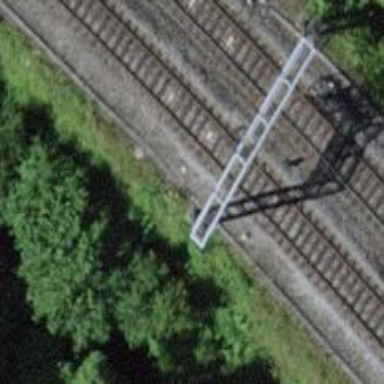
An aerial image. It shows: Single-track railway with electrified contact lines.